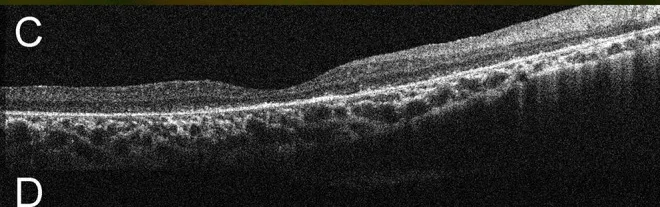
Macular optical coherence tomography of right.
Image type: ophthalmic_imaging (oct)